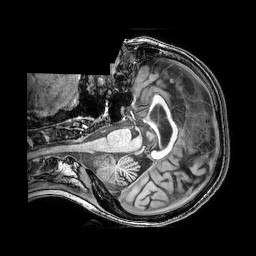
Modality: T1w
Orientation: axial
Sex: female
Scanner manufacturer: philips
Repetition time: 0.008185 s
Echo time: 0.00376 s